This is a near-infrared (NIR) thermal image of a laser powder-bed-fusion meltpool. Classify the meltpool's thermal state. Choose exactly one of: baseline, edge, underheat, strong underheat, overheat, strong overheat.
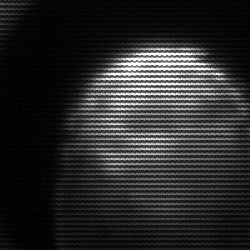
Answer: edge